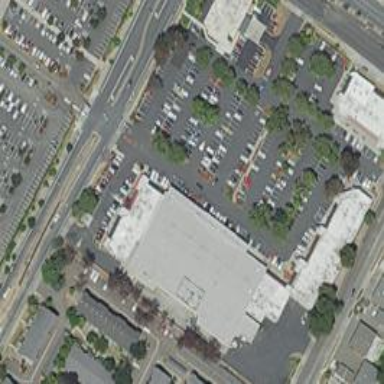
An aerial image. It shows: Supermarket.